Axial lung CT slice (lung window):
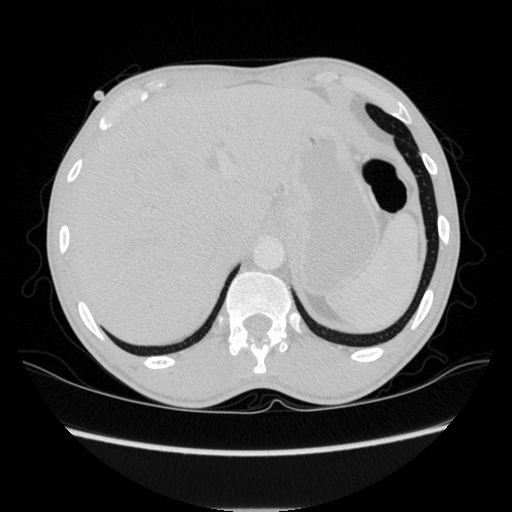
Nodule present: no